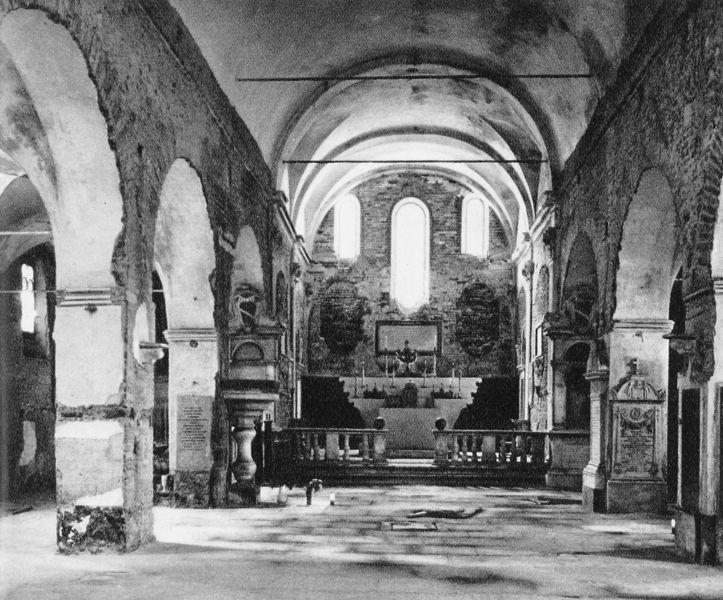
Titel: Klosterkirche Tiglieto (Zisterzienserkloster), nach Osten
Standort: Tiglieto (EU - I - Ligurien)
Schlagwörter: schatten, fenster, grau, licht, marmor, pfeiler, schwarz, säule, säulen, weiss, alt, architektur, stein, steine, bild, kirche, innen, schiff, schrift, bogen, saal, rundbogen, schaden, zerstörung, kerzen, geländer, stufe, foto, bögen, wände, fugen, arkade, ruine, gewölbe, stangen, kreuz, mauerwerk, schwarzweiß, text, altar, photo, mittelschiff, putz, kanzel, rundbögen, romanik, ballustrade, streben, letter, beschädigung, tonne, kirce, krypta, romanisch, epitaph, tafeln, alatr, altart, abstützung, baufällig, tonengewölbe